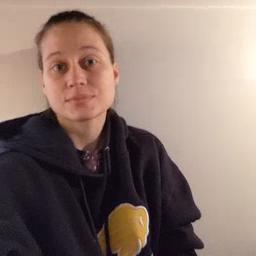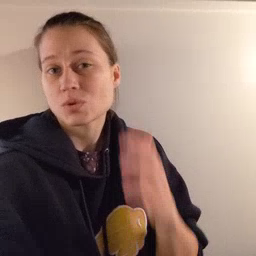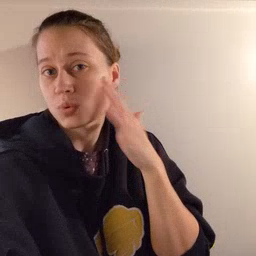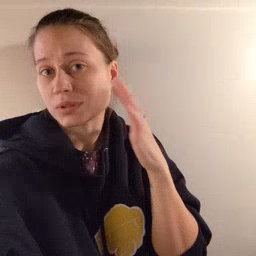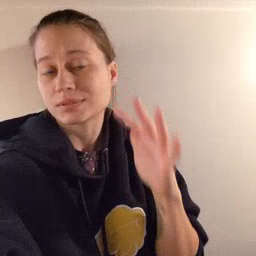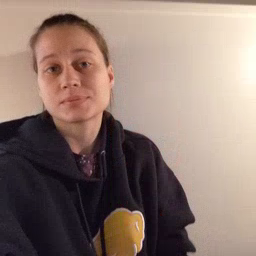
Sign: noisy